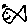
Label: fish